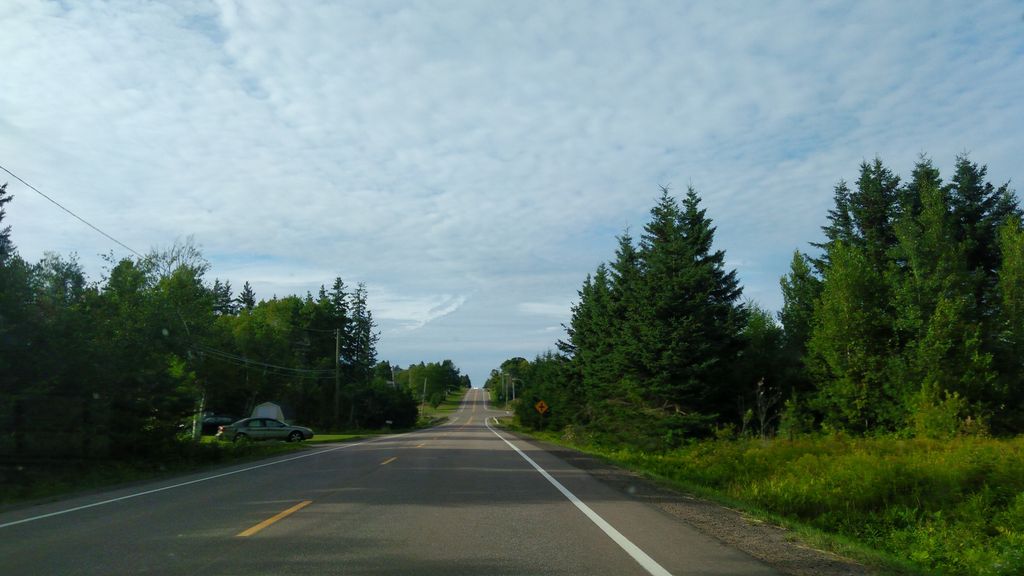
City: charlottetown